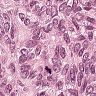
Metastatic tissue present: yes